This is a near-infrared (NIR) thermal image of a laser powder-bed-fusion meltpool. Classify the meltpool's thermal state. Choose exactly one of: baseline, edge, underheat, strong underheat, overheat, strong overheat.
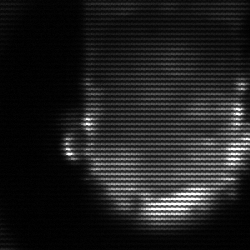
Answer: baseline